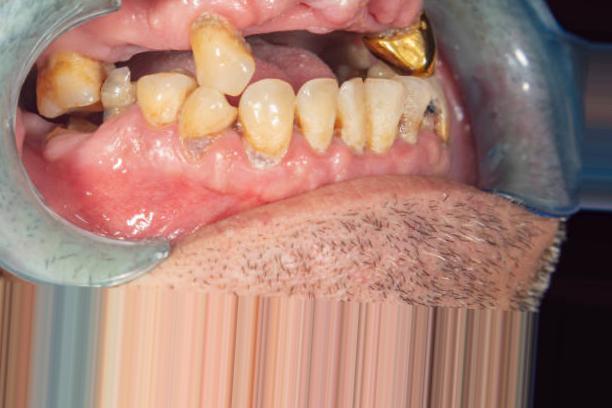
Condition: Caries